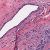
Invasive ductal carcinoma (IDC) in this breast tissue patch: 1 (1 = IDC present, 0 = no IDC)